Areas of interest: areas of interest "Business office"
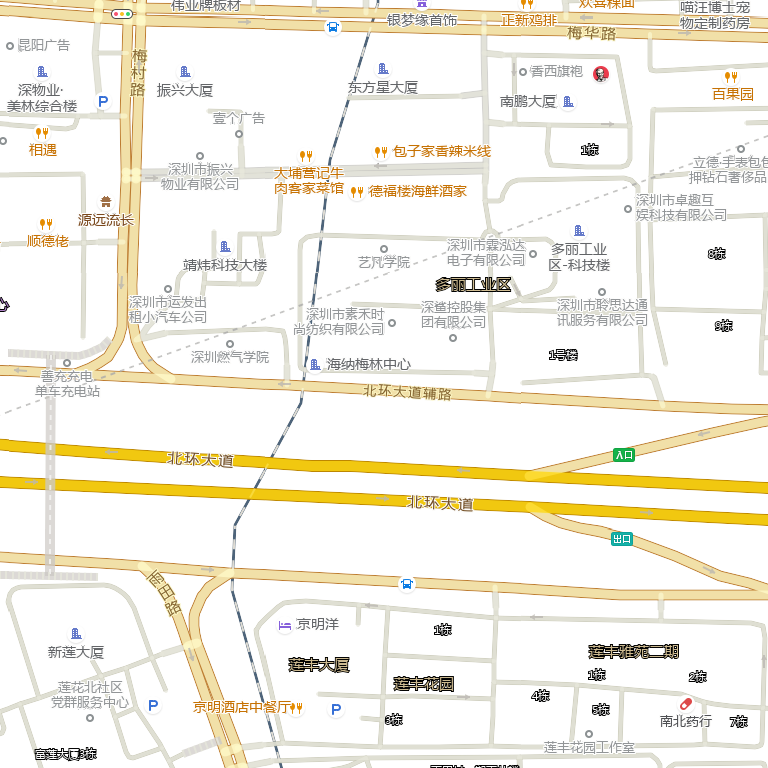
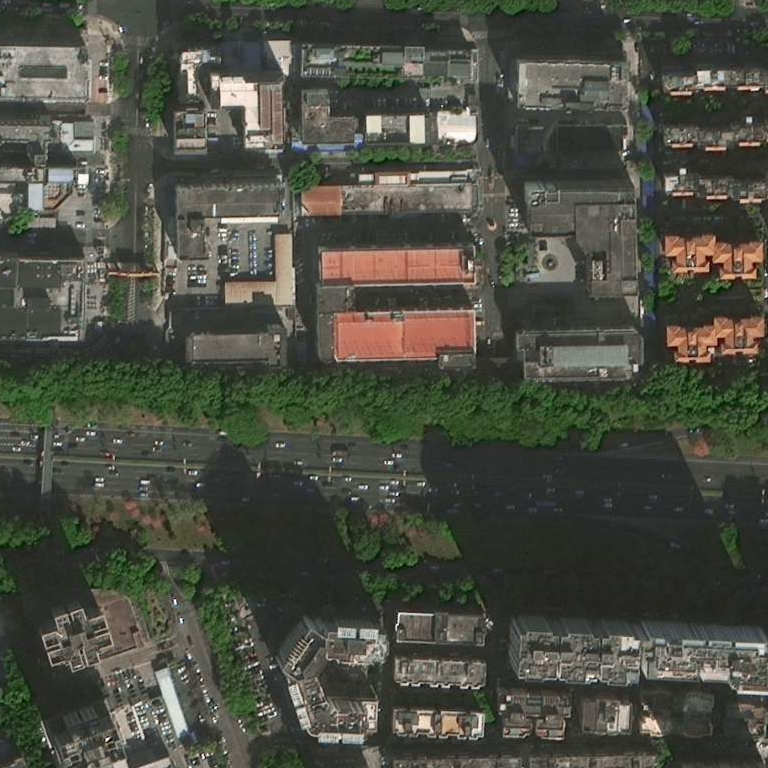